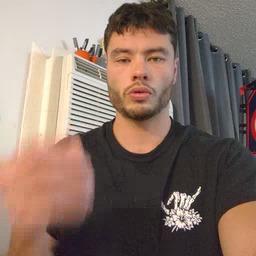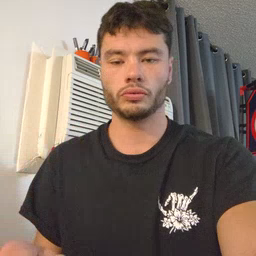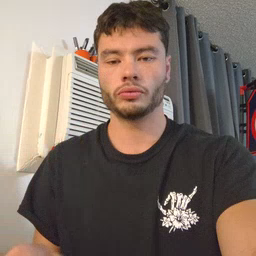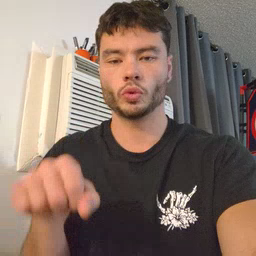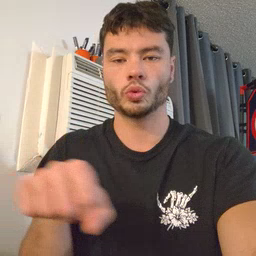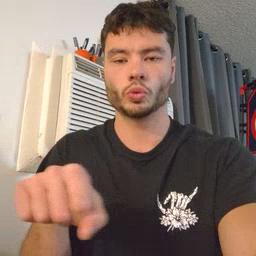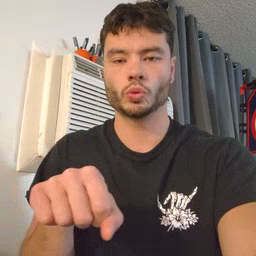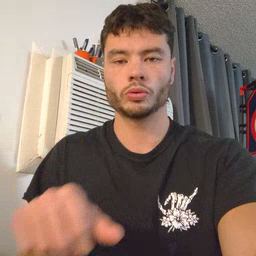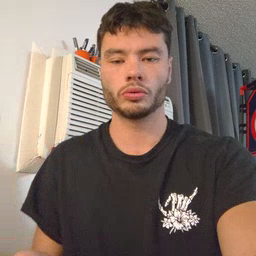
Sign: shoe